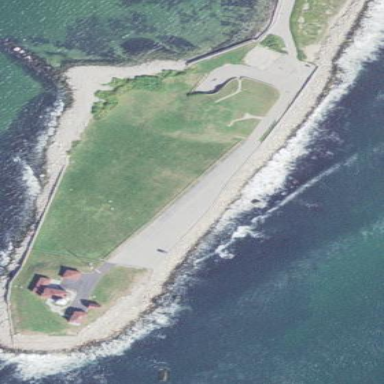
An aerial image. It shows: Breakwater made of rock.